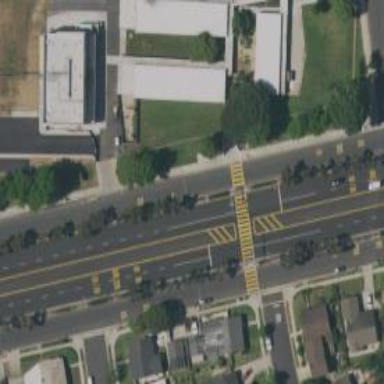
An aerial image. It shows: Marked footway crossing with pedestrian island.